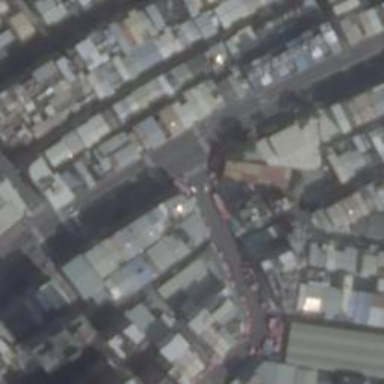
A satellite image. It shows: Marked road crossing.